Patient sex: M
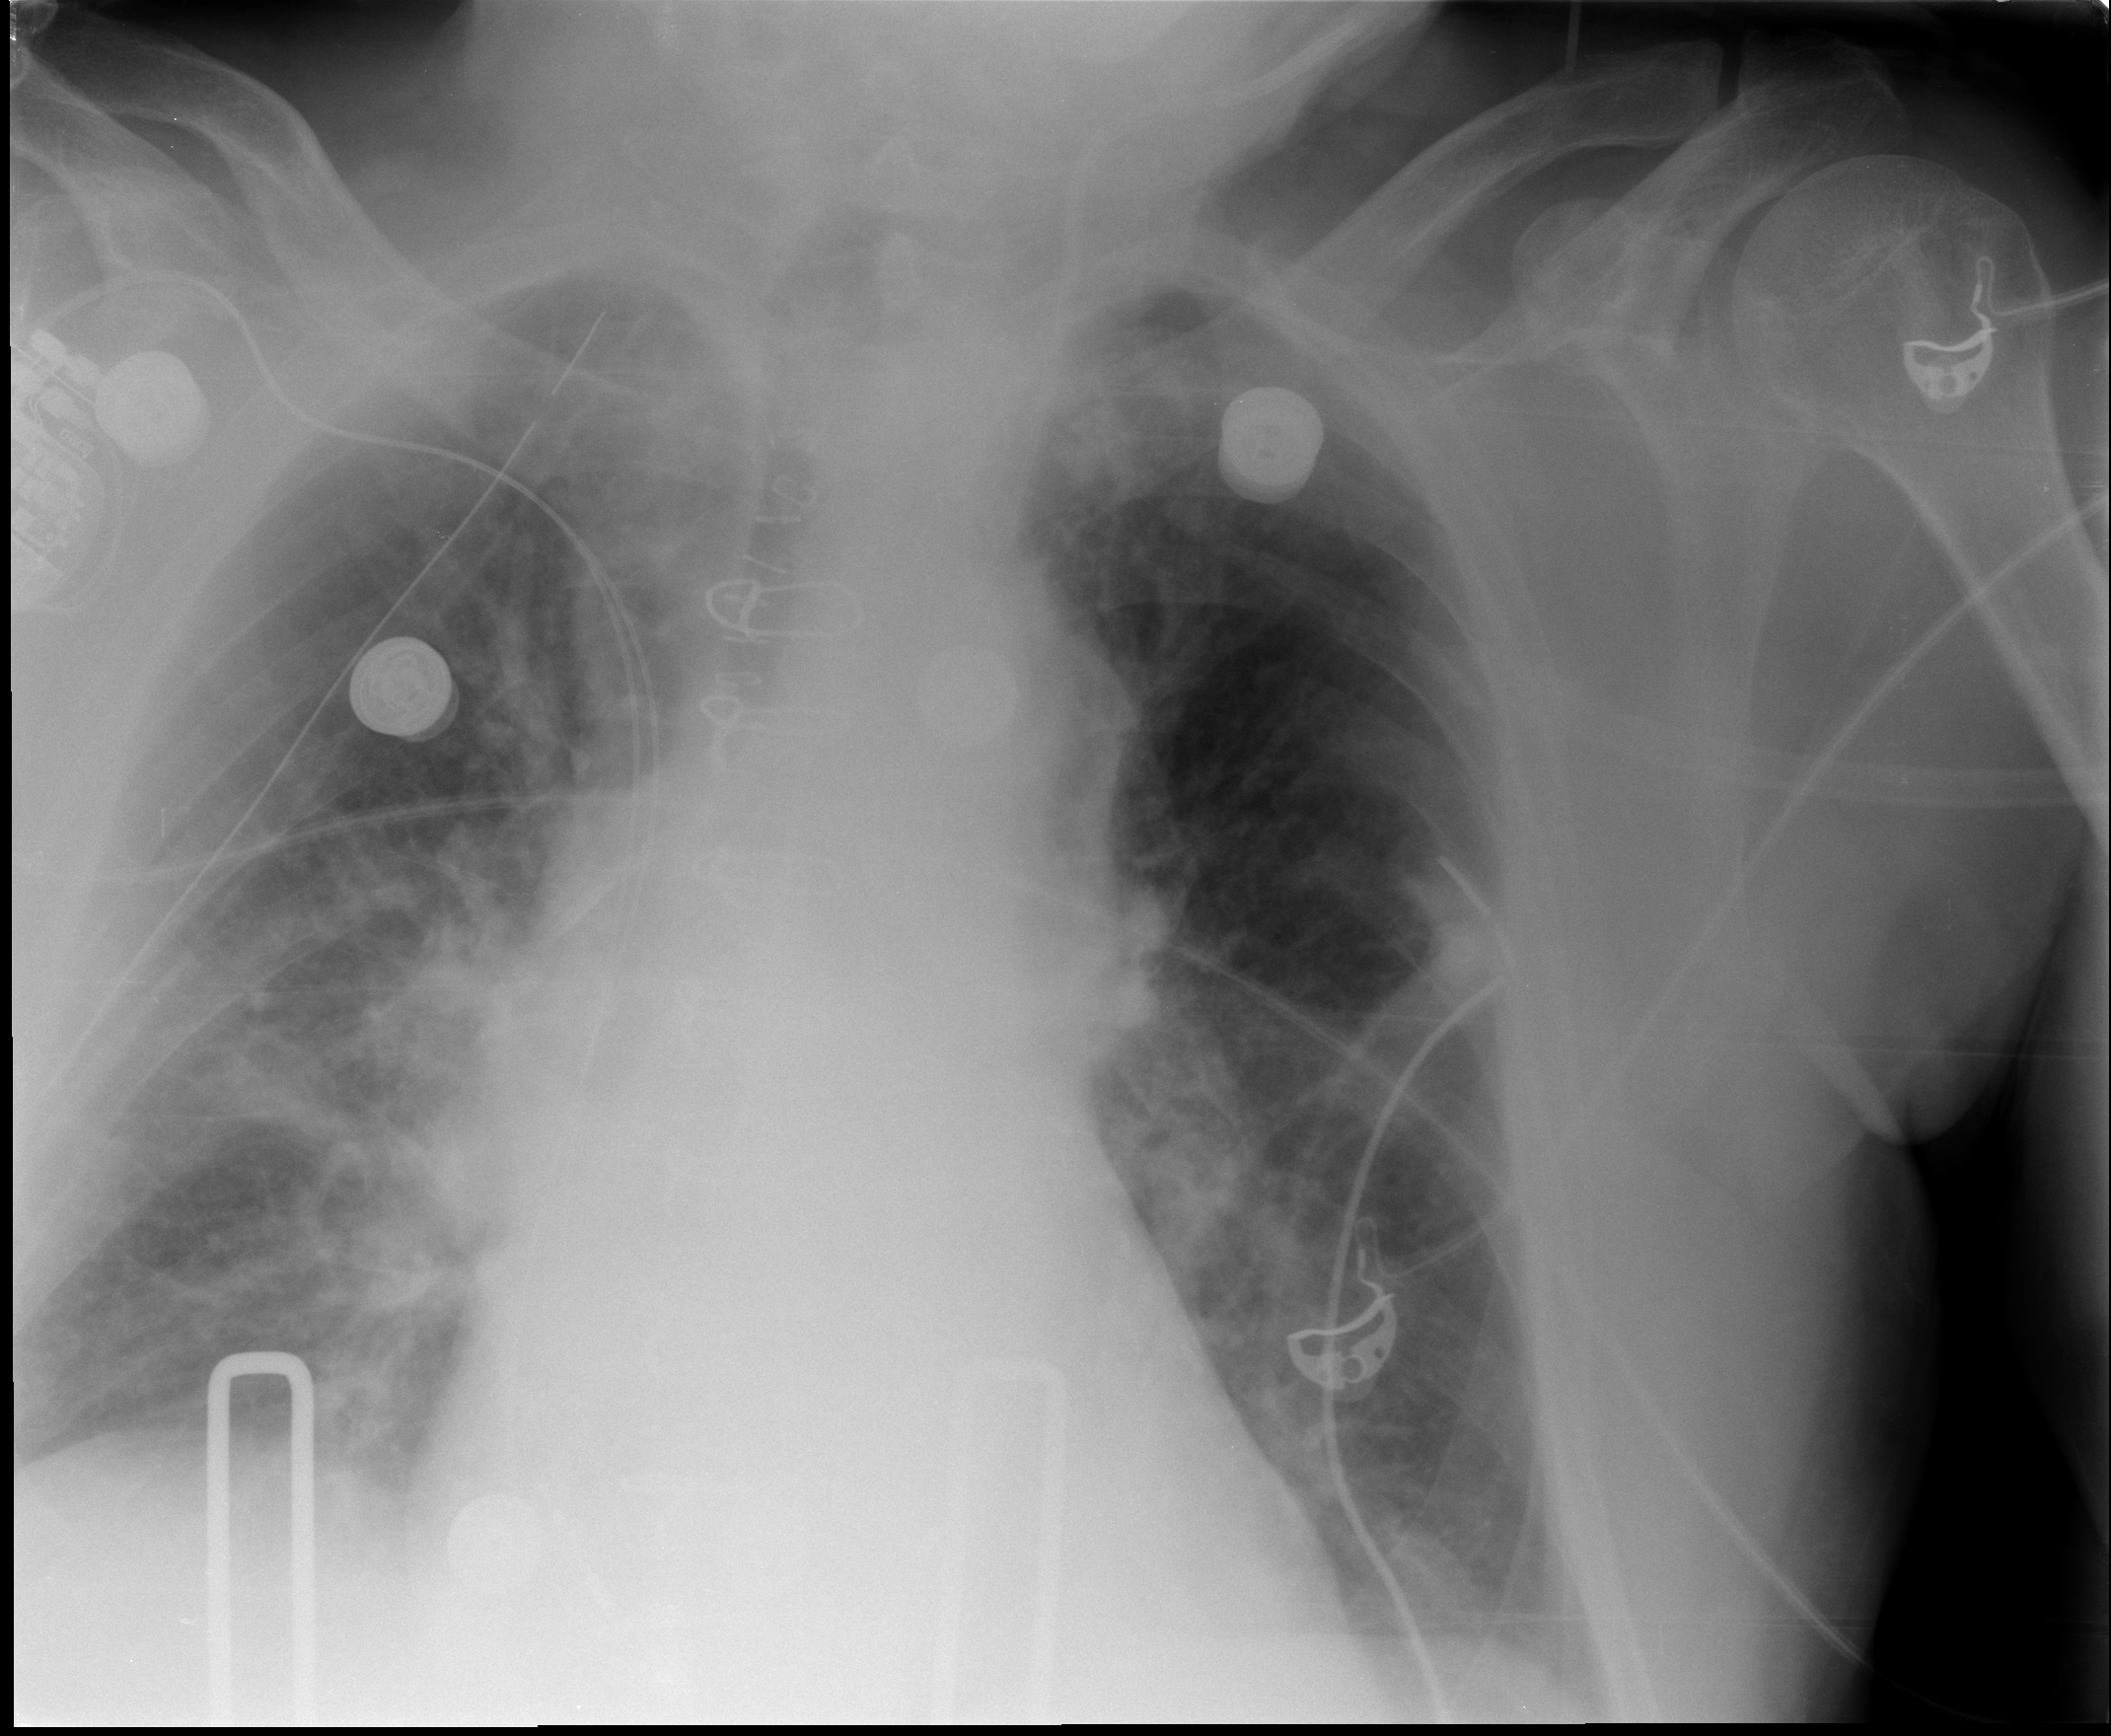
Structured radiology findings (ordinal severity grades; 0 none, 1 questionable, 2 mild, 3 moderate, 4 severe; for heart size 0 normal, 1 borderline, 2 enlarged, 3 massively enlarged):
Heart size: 0
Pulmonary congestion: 2
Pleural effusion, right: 0
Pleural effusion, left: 0
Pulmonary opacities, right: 3
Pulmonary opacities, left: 2
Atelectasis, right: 2
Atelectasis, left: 0